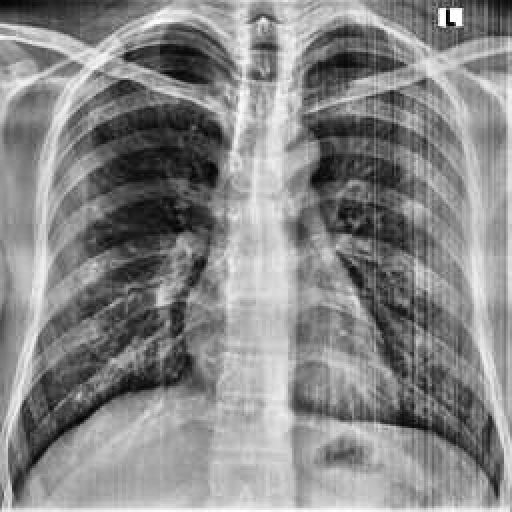
Finding: NORMAL